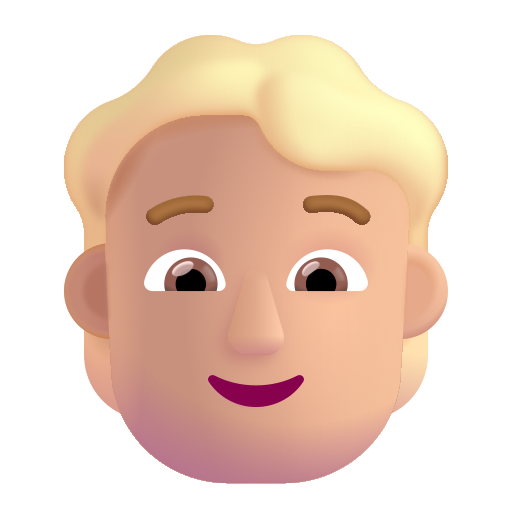
person blonde hair color  light